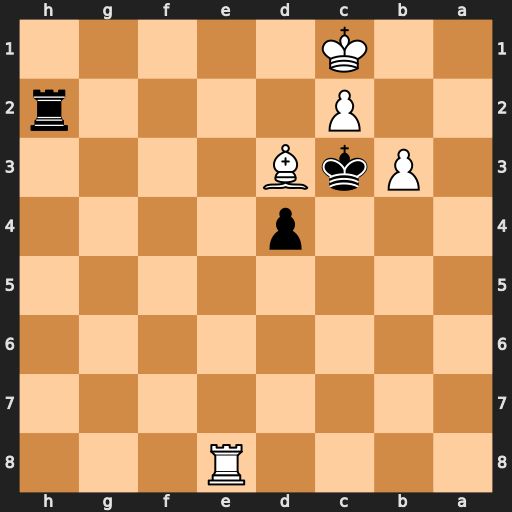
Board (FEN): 4R3/8/8/8/3p4/1PkB4/2P4r/2K5
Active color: b
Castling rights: -
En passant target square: -
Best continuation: Rh1+ Bf1 Rxf1+ Re1 Rxe1#